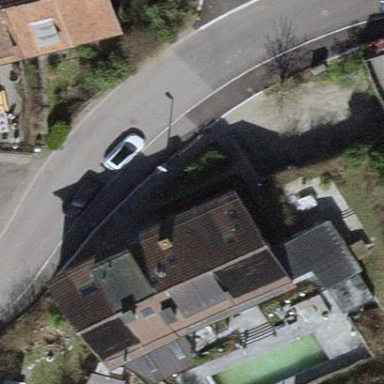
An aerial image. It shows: Building with tile roof.